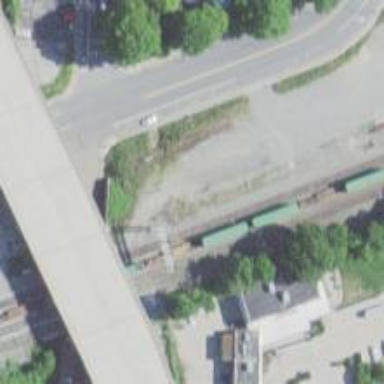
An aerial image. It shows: Railway signal.